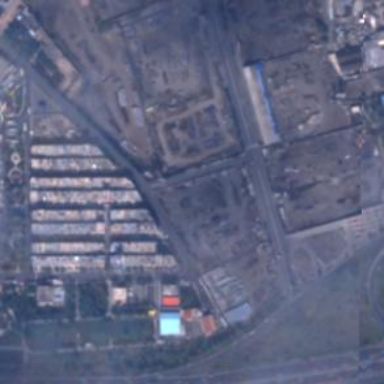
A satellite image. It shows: Industrial area featuring warehouse.